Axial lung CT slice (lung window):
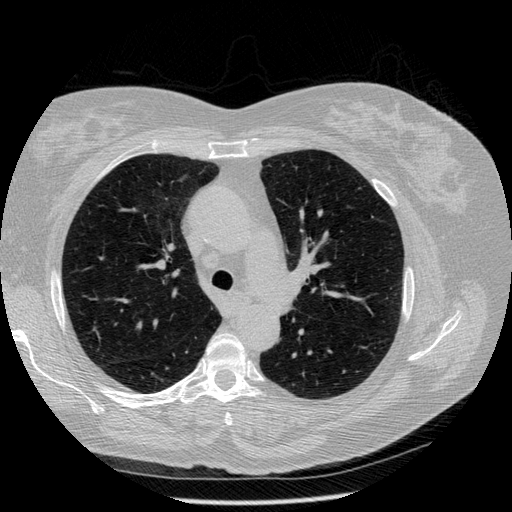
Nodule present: no